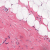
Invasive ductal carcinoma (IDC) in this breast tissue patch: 0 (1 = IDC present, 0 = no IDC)